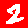
Digit: 2